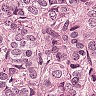
Metastatic tissue present: yes